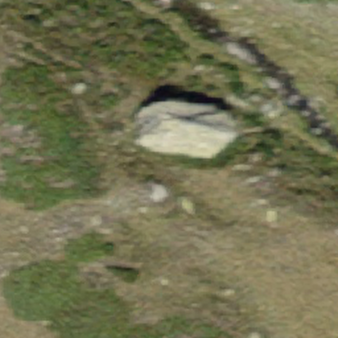
Label: bouldering_area